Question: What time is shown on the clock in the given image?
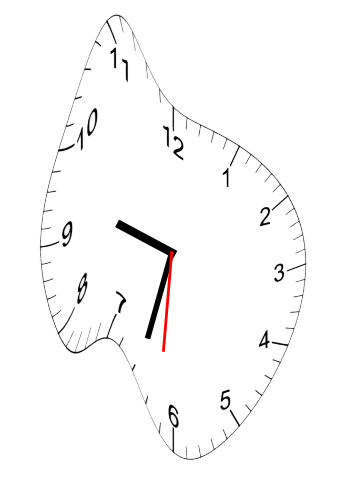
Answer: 09:32:31